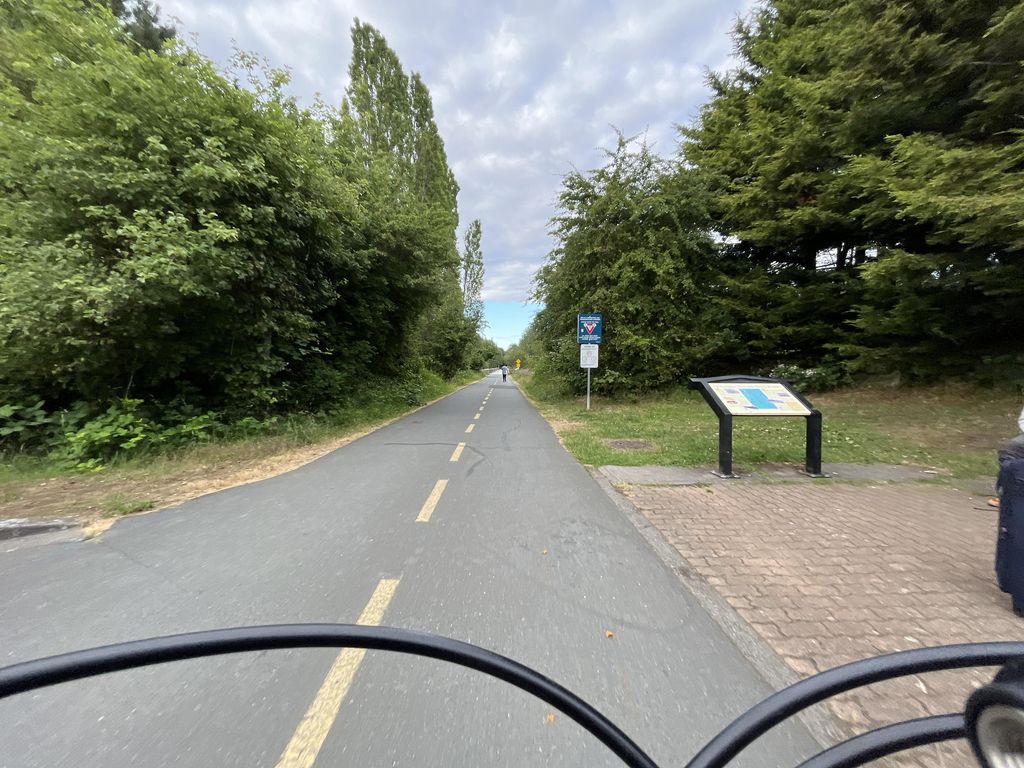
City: victoria